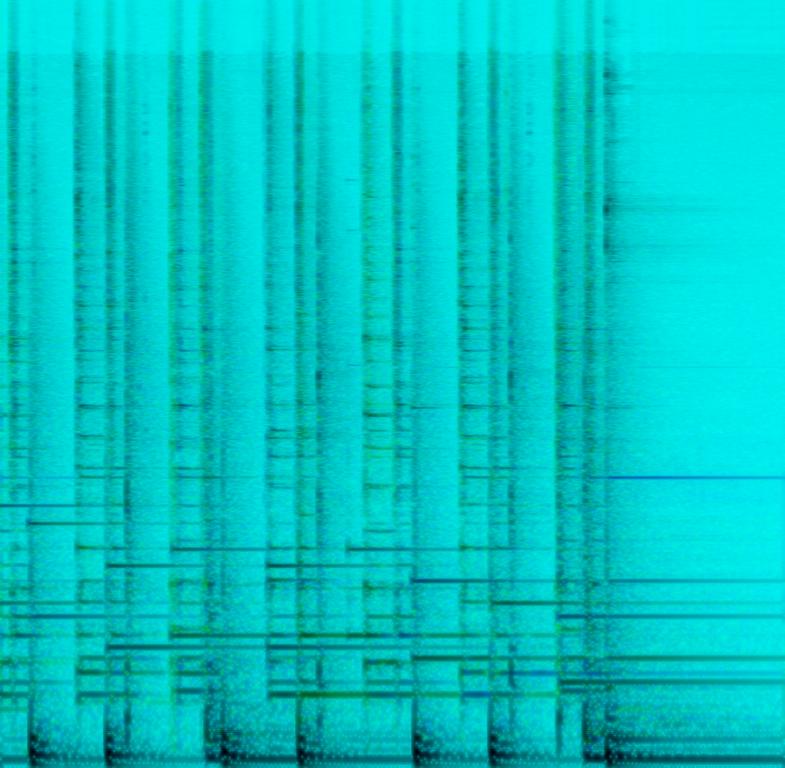
The Corporate instrumental contains wide plucked strings, simple bells, punchy, roomy kick hits and soft rimshots. At the very end of the video there is a shimmering tambourine. Judging by the silence at the end, it could be said that this is an outro of the jingle. It sounds happy, fun and uplifting, like any corporate sound should sound like.